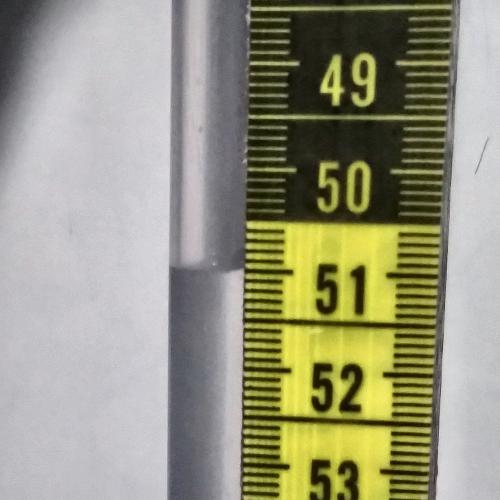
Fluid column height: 51.0 cm